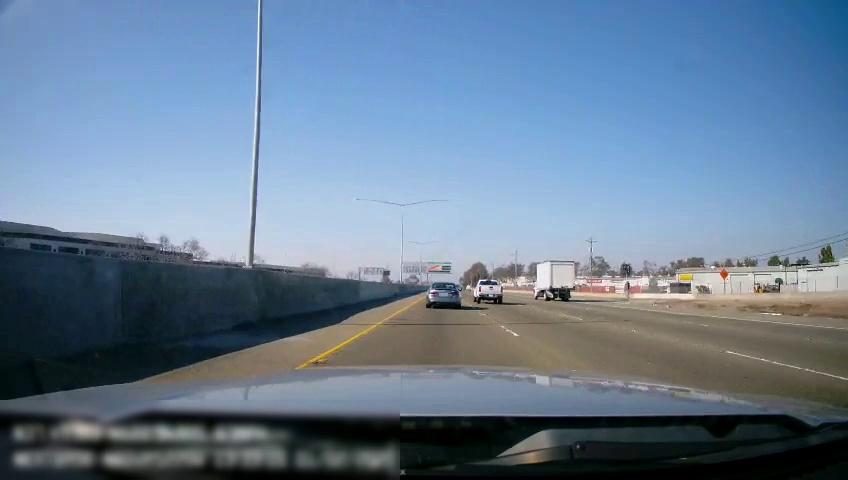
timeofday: Day
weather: Sunny
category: Drivable Space
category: Vehicles | Truck
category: Vehicles | Car
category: Vehicles | Other LV
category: Lanes | Alternate Lane
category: Lanes | Current Lane
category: Lanes | Current Lane
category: Lanes | Alternate Lane
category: Lanes | Alternate Lane
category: Traffic | Signs